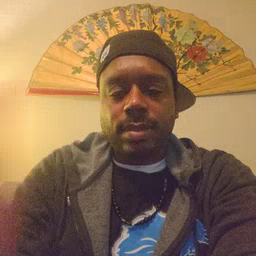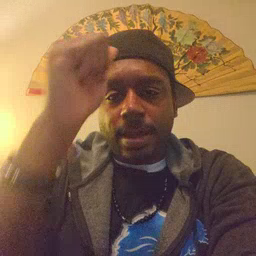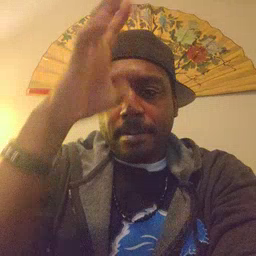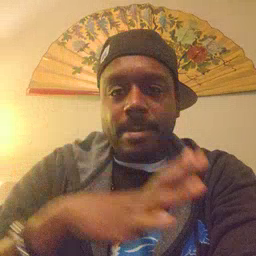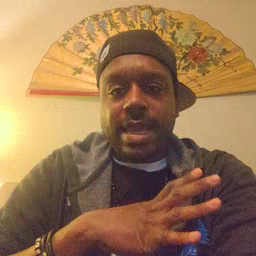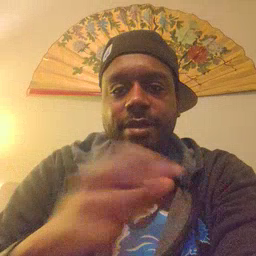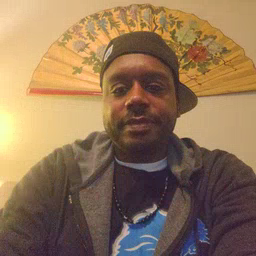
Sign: man